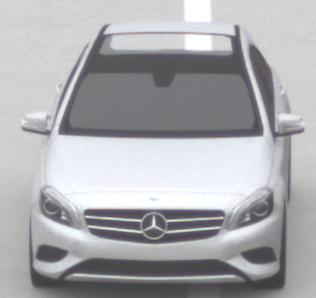
Make: Mercedes-Benz
Model: A 180
Detailed model: A-Class (176)
Model produced from: 2012/09
Model produced until: 2015/07
Doors: 5
Color: white
Road condition: dry road
Daytime: midday
Contrast: low contrast